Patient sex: F
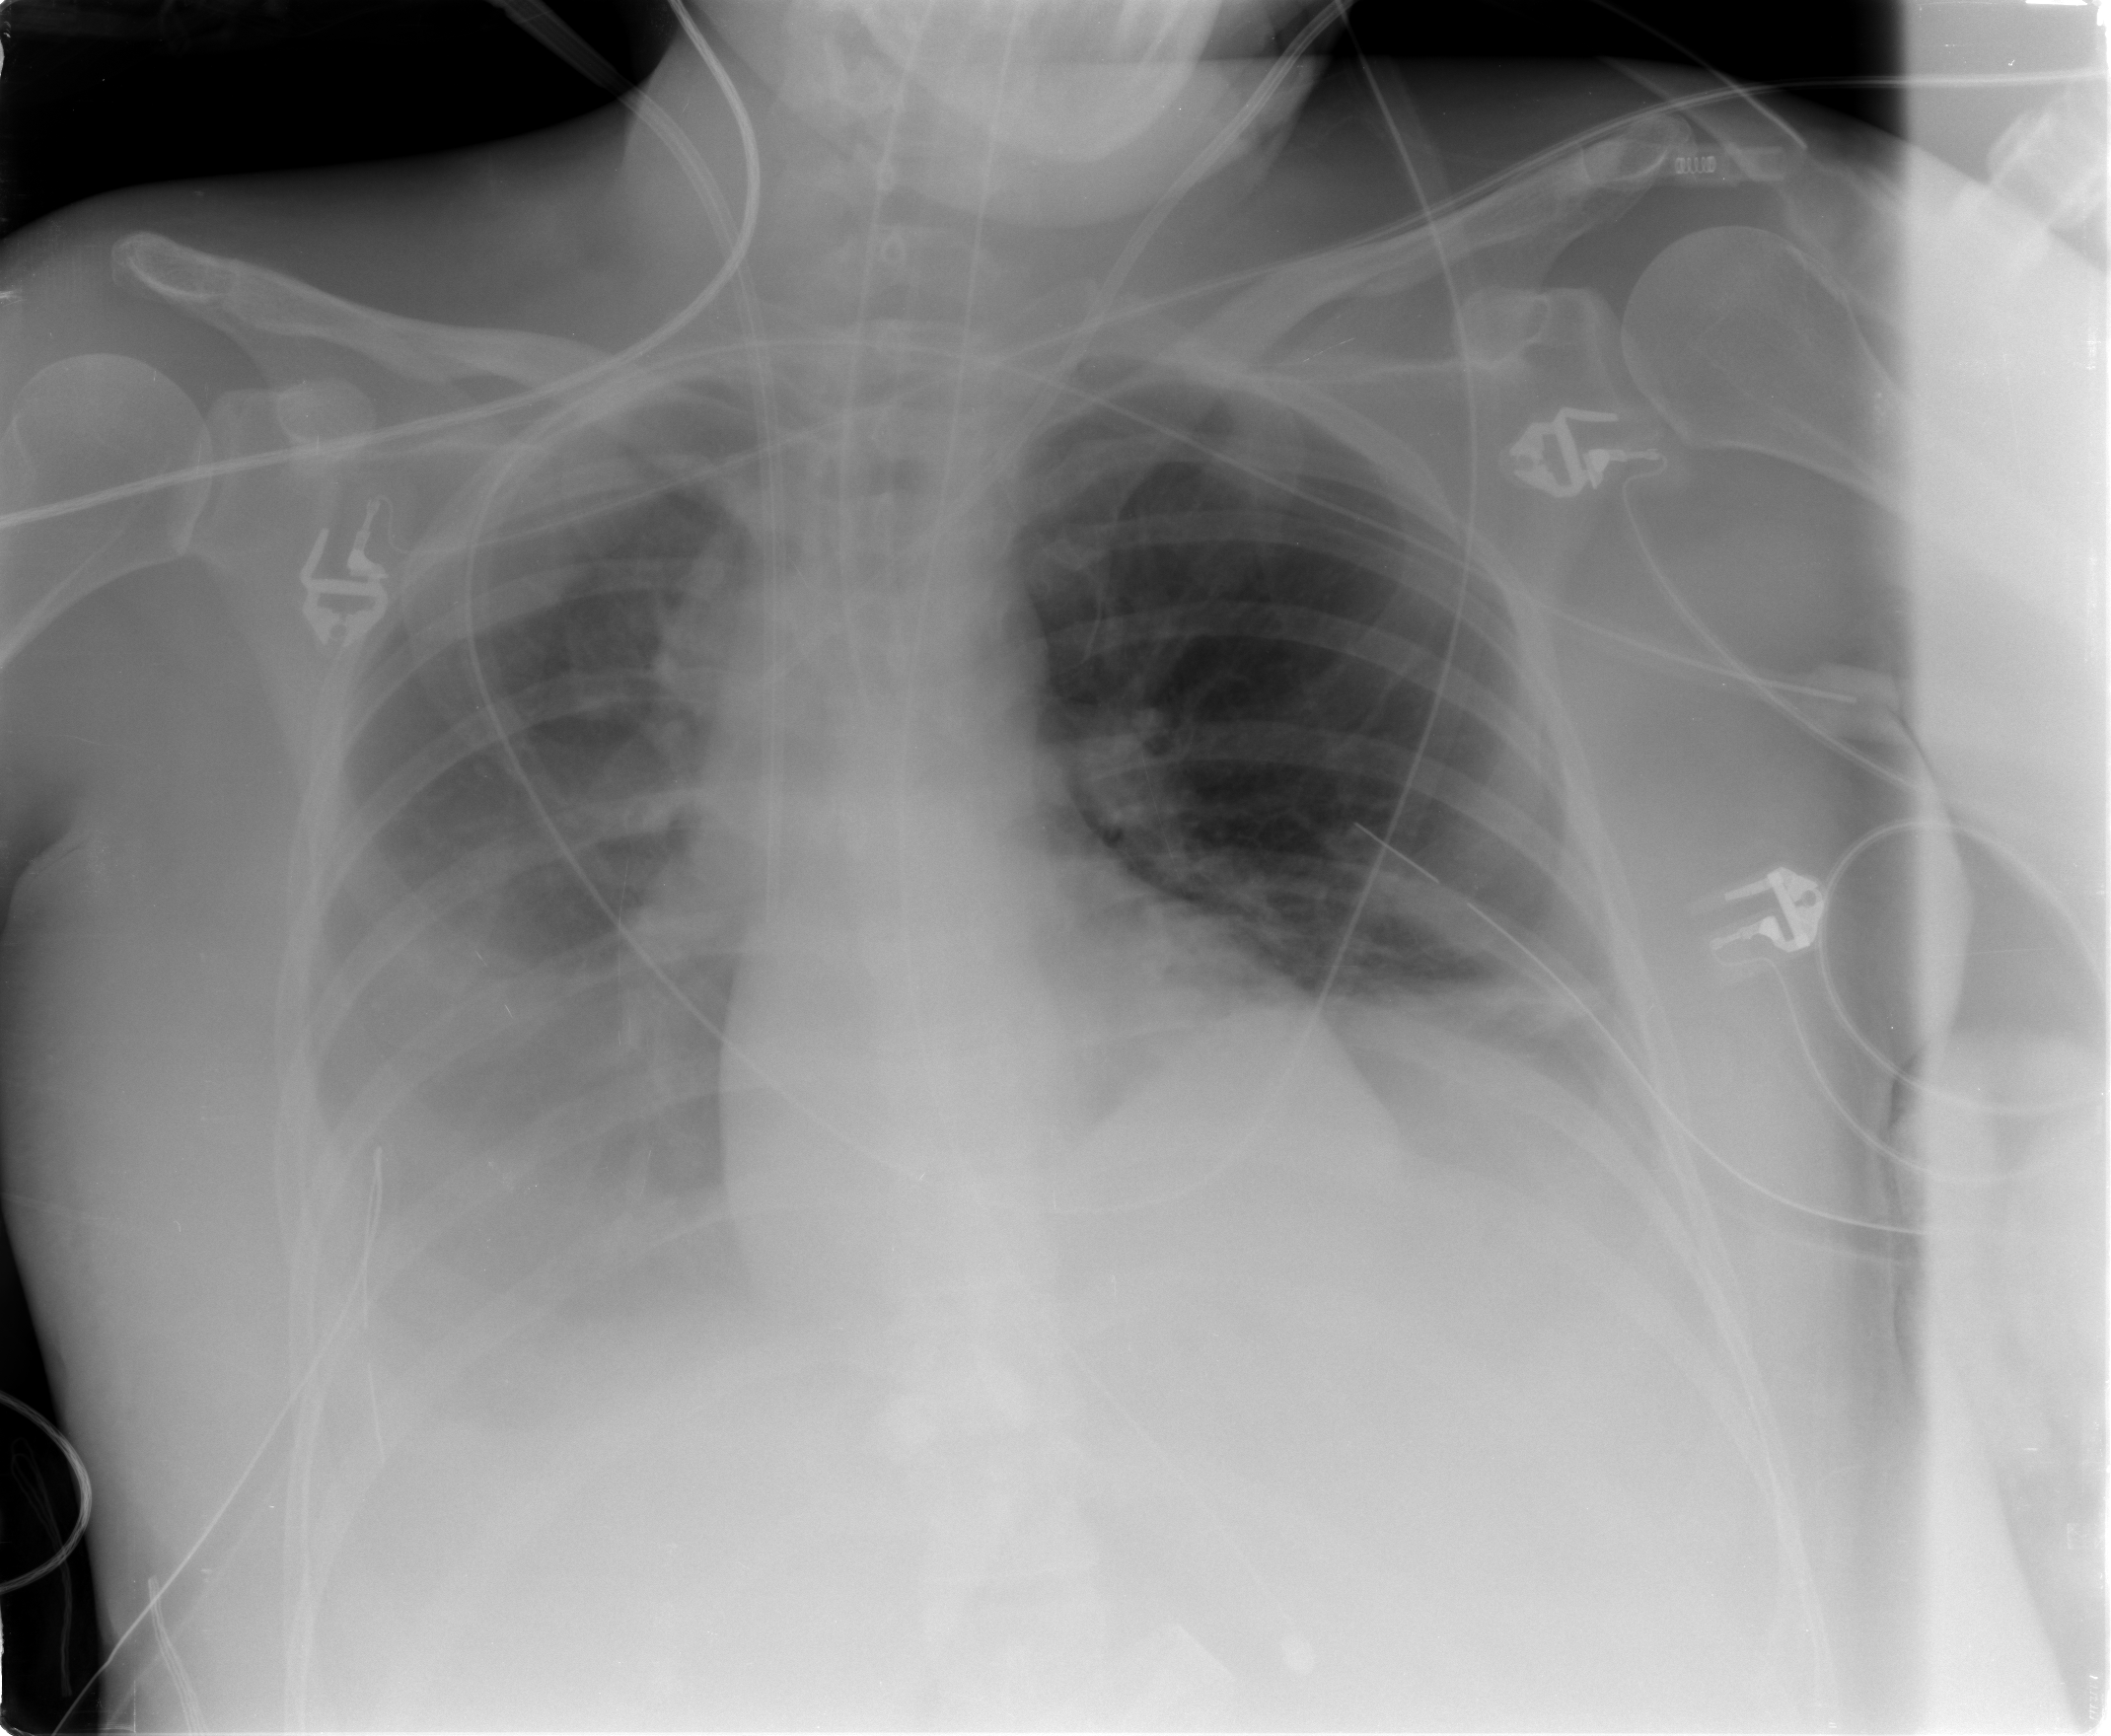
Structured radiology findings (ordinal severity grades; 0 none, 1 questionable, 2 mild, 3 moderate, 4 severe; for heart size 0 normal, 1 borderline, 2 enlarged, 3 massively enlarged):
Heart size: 0
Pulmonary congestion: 0
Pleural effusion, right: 3
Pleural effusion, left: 2
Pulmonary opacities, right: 0
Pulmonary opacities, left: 0
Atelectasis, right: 2
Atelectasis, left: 2